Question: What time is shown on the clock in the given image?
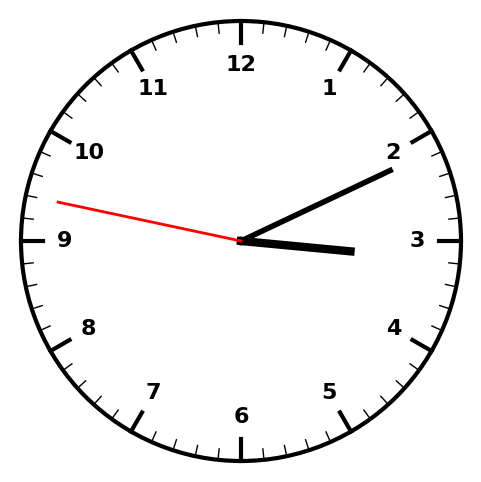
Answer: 03:10:47